Question: I know there are plugins out there that allows you to style a select field in a form using jquery. However they are over done for what I need. I just need the ability to bold certain options as well as indent options. Other than that, just want the select field to look like a normal select field. I can use css to style but doesn't work in browsers like IE. I basically want it to look like the image below, is it possible via jquery? I tried optgroup but you cannot select a optgroup option:

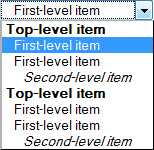
Answer: You're question doesn't really make sense. You say that you don't want to use a jquery plugin for a custom select, but you are asking if its possible to style a select with jquery.
You're right about IE. The best you can get with CSS is by styling optgroups, but like you say, you can't select those. This <URL> has a pretty good explanation of what you can and cannot do.
Check out <URL>. I've used it before and I found it to be pretty painless to apply my own styles. Another benefit is that the dropdown will look the same in all browsers, whereas the native select element will differ.